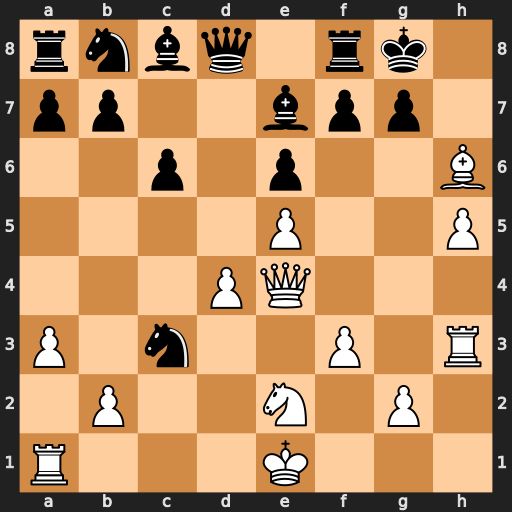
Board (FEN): rnbq1rk1/pp2bpp1/2p1p2B/4P2P/3PQ3/P1n2P1R/1P2N1P1/R3K3
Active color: w
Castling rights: Q
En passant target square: -
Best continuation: Qg4 Bg5 Bxg5